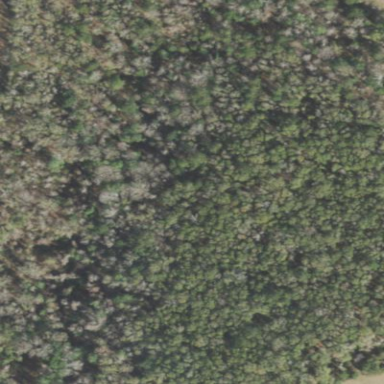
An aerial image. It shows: Mixed leaf woodland.